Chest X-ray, AP view. Patient: 57 years old, sex F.
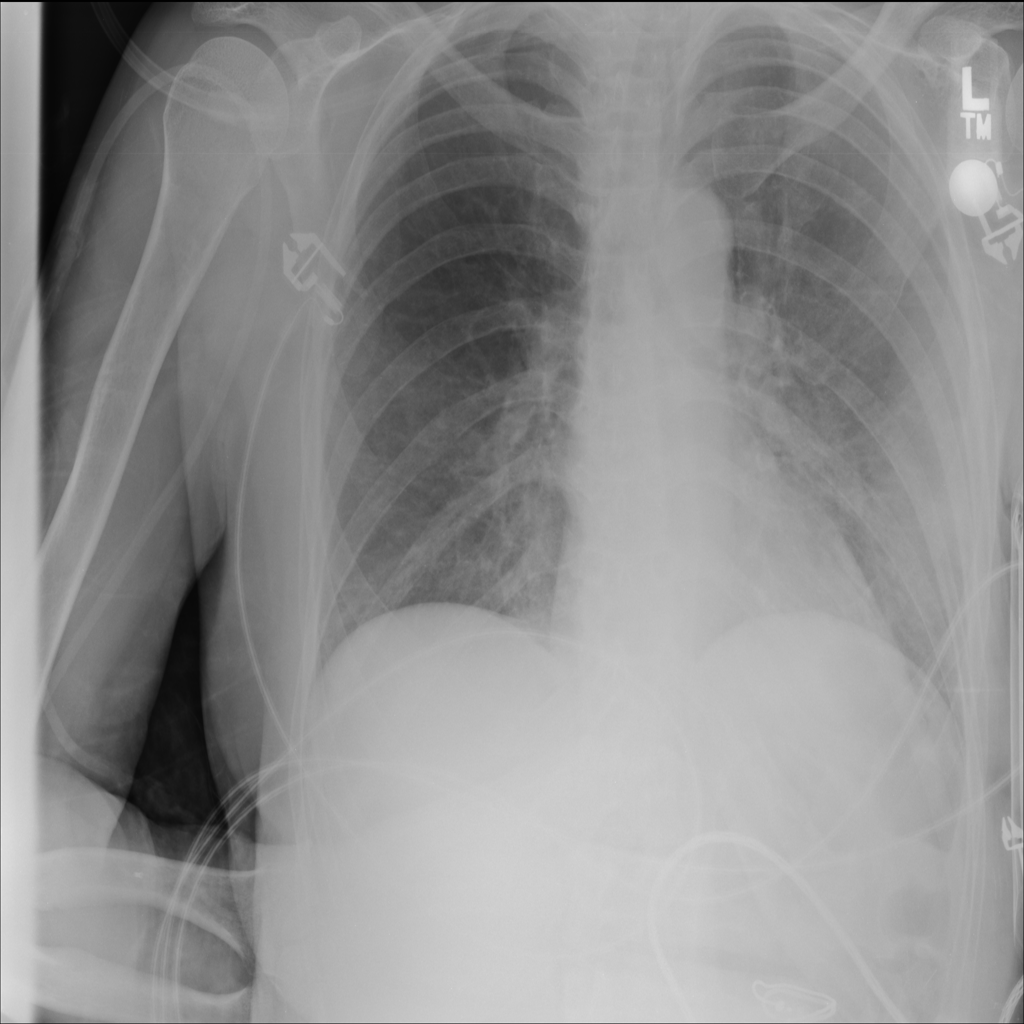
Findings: No Finding